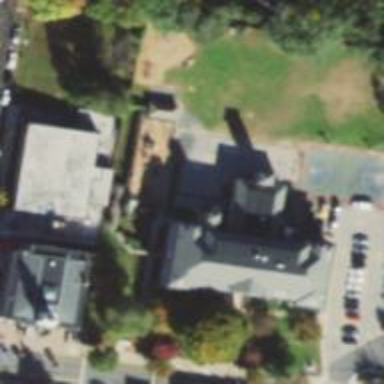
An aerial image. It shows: School.